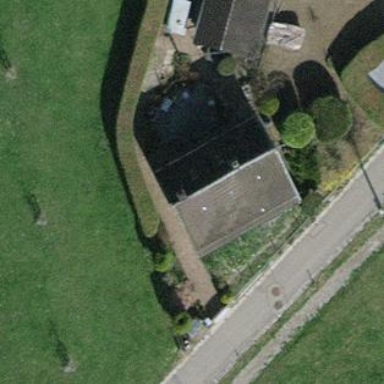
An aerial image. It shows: Detached building.